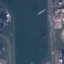
Label: River